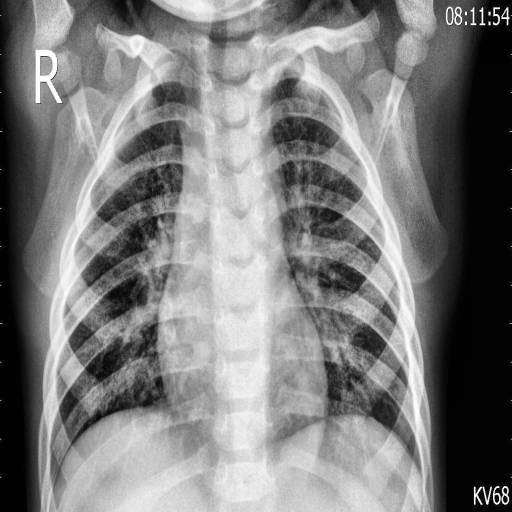
Finding: PNEUMONIA